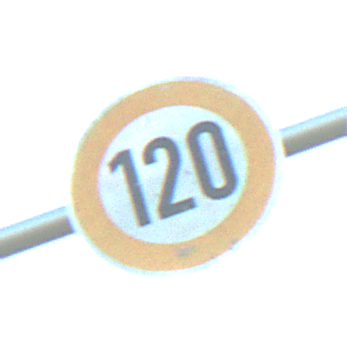
Verkehrszeichen: Geschwindigkeit120
Umgebung: Outdoor, Nature
Tageszeit: SunriseSunset
Wetter: PartlyCloudy
Licht: Natural
Jahreszeit: NotSpecified
Kontrast: MediumContrast